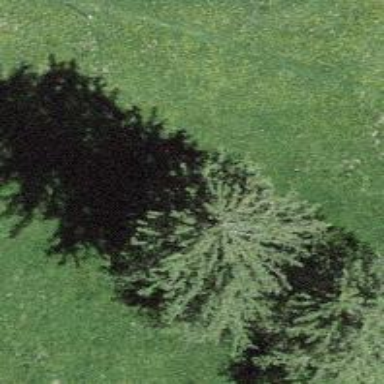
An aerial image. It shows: Single tag "natural: tree."